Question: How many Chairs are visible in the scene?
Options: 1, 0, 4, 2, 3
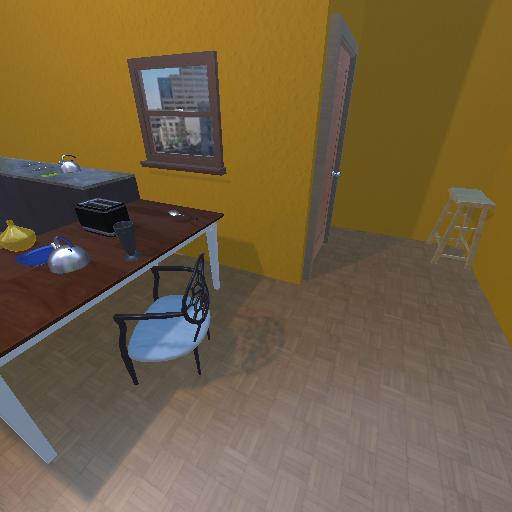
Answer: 1